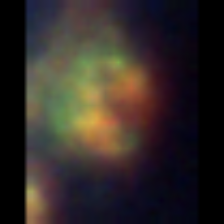
Taxon: Diatom_aggregate
Group: Diatoms